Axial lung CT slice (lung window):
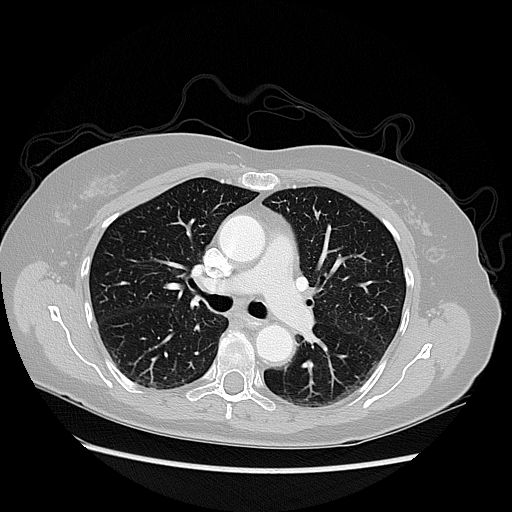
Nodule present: no